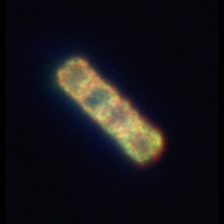
Taxon: Lauderia_Hemiaulus
Group: Diatoms